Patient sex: M
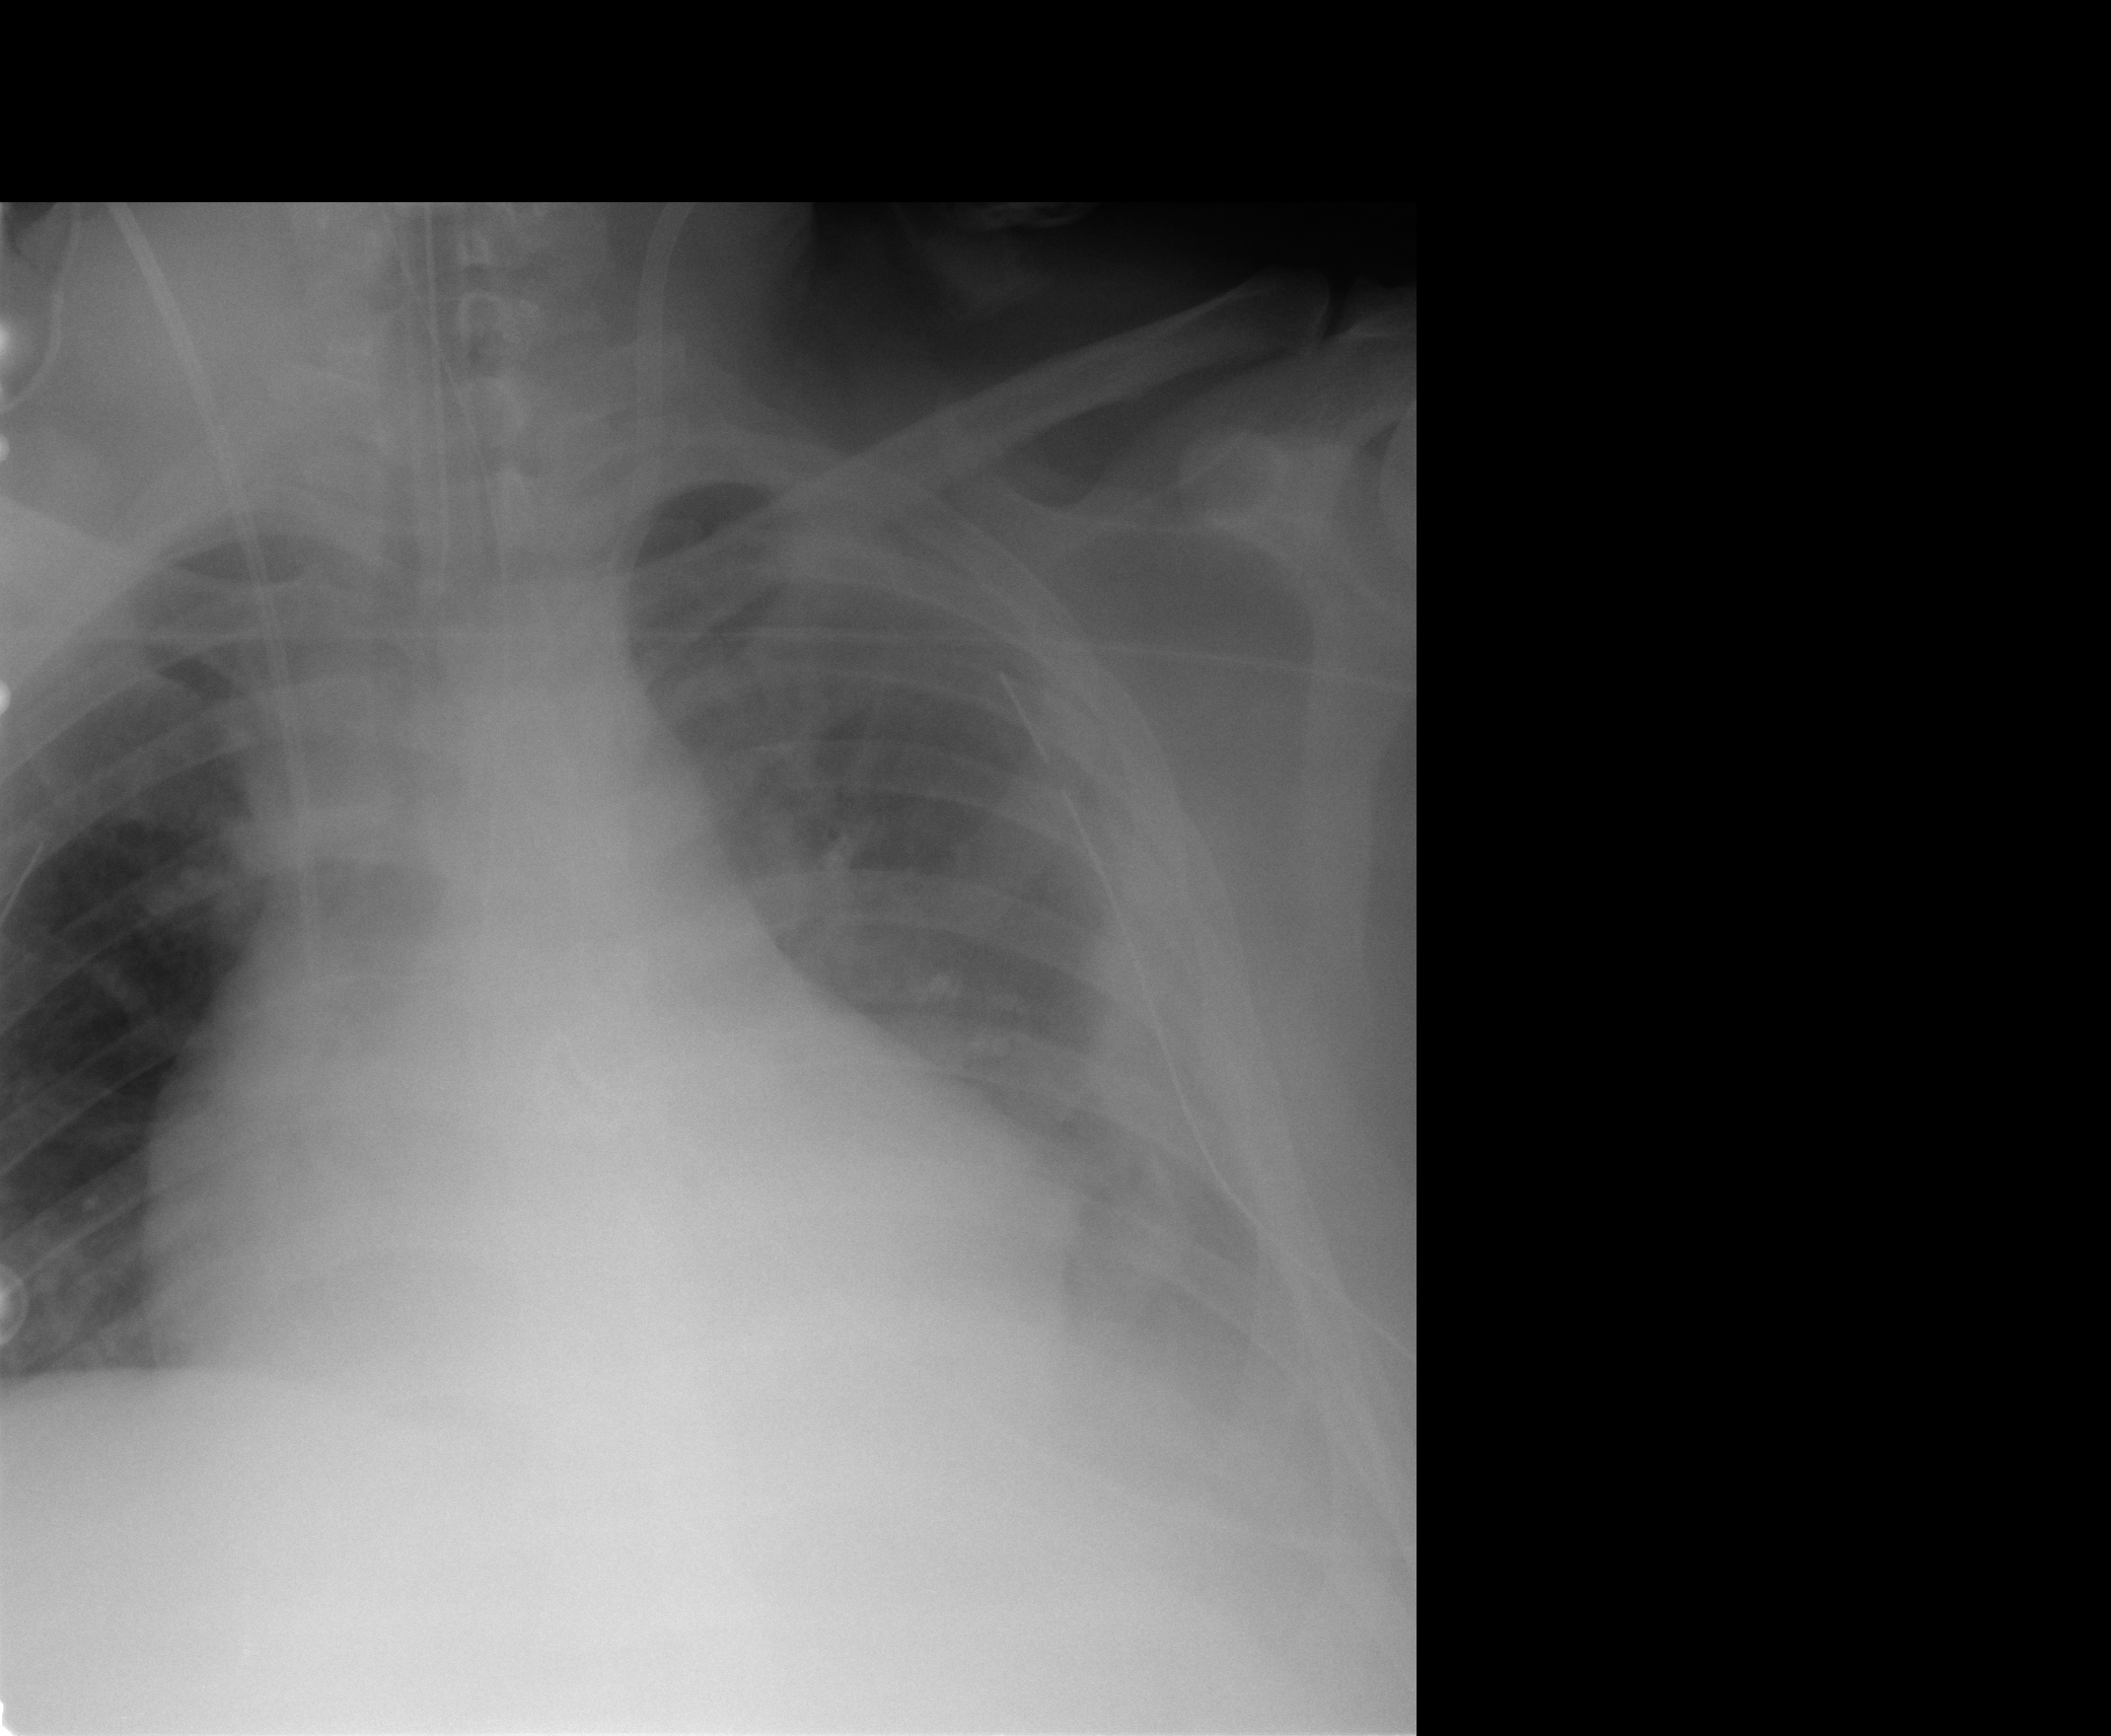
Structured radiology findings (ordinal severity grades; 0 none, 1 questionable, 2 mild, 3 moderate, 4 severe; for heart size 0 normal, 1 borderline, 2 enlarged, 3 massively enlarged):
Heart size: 3
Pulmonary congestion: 0
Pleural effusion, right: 1
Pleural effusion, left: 2
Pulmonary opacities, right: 0
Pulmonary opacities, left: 0
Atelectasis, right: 2
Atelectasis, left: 2